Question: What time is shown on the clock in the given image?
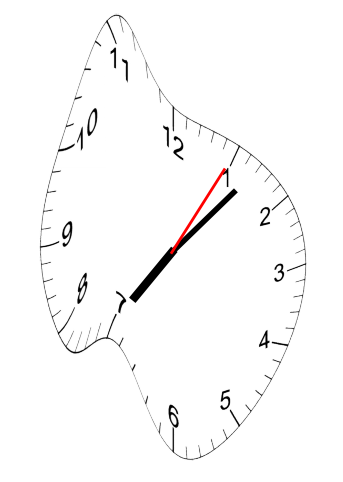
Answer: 07:07:05